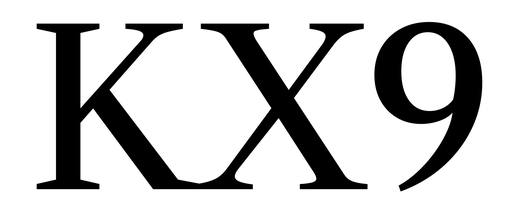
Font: LibreCaslonText_Regular